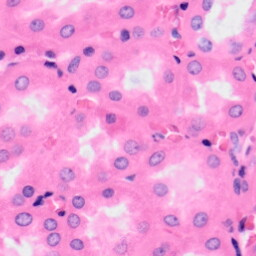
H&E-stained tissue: Kidney